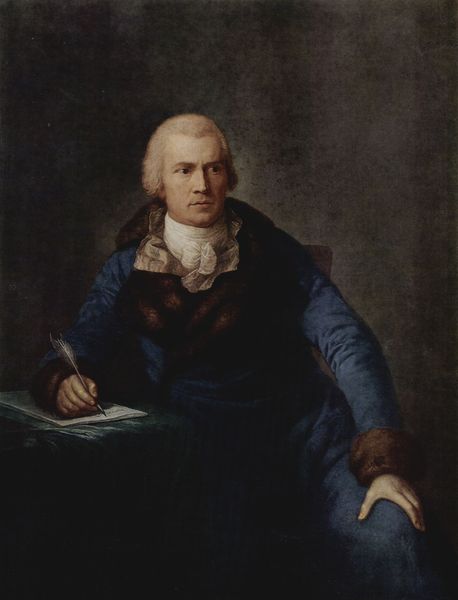
Titel: Porträt eines Mannes
Künstler: Anton Graff
Standort: Sankt Petersburg
Institution: Eremitage
Schlagwörter: blau, dunkel, feder, gemälde, hand, mann, schatten, umhang, weiß, gelb, grün, sitzen, ausschnitt, braun, finger, grau, haar, hintergrund, licht, nase, schwarz, stuhl, tisch, blick, schal, tuch, hochformat, malerei, schleife, anzug, hemd, hose, jacke, jung, wand, augen, knoten, kragen, mensch, pelz, spitze, ärmel, bildnis, hals, herr, hände, portrait, porträt, rückenlehne, öl, gewand, gold, haare, mantel, sitzend, blatt, person, kinn, locke, locken, rechts, fell, perücke, papier, schreibtisch, düster, haltung, lehrer, dichter, ernst, poet, finster, halstuch, morgenmantel, konzentriert, nachdenklich, knie, gedanken, dreiviertelprofil, kniestück, rousseau, stiel, buch, denken, links, vatermörder, seite, schriftsteller, autor, denker, literat, schiller, leinwand, manschette, manschetten, nerz, dunkler hintergrund, gedanke, stift, tinte, kiel, pelzkragen, seiten, eiß, halbprofil, brief, schreiben, stark, wams, gedicht, entschlossen, feldherr, spitzenkragen, gelehrter, schreiber, schreibt, goethe, selbstbewusst, fellkragen, bau, schreibfeder, federkiel, jabot, gepudert, paier, sturm und drang, schreibend, morgenrock, blauer mantel, tich, energisch, gänsefeder, gänsekiel, blondw, hernn, überlegt, ärmelaufschäge, halstuh, tucch, pelzärmel, altung